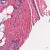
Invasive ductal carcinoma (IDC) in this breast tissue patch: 0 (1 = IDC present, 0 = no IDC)